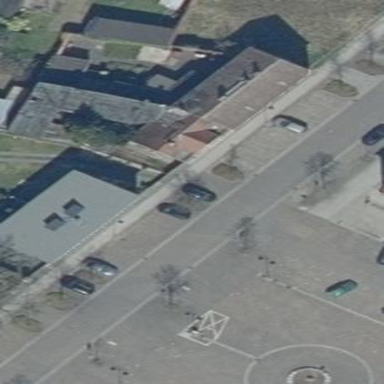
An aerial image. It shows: Street side parking area.